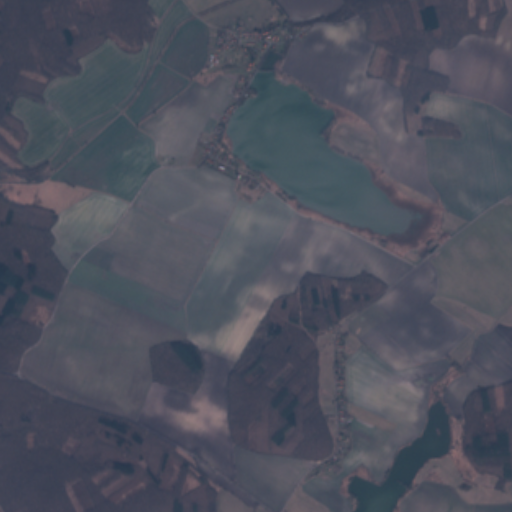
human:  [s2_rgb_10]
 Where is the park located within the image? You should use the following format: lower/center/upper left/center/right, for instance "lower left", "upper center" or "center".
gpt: The park is located in the upper left of the image.
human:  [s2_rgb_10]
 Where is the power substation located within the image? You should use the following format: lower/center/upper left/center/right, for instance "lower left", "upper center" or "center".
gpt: The power substation is located in the lower center of the image.
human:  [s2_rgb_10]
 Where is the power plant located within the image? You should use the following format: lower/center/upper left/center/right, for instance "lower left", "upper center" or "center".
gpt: There is no power plant in the image.